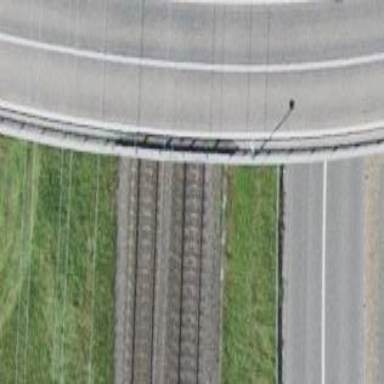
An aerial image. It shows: Railway area.